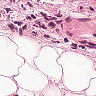
Metastatic tissue present: no